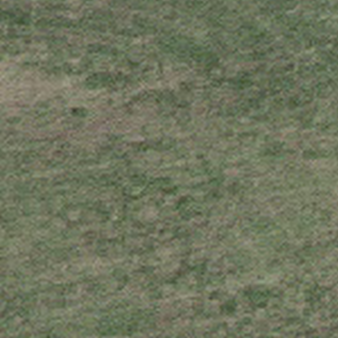
Label: other